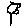
Label: flower